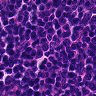
Metastatic tissue present: no